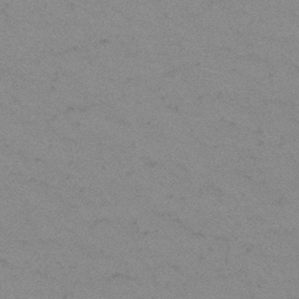
Label: frost